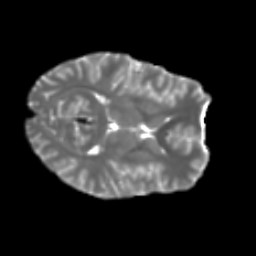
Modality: T2w
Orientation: axial
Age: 24
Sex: male
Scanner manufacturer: ge
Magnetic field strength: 3 T
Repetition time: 7.8 s
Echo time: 0.0609 s